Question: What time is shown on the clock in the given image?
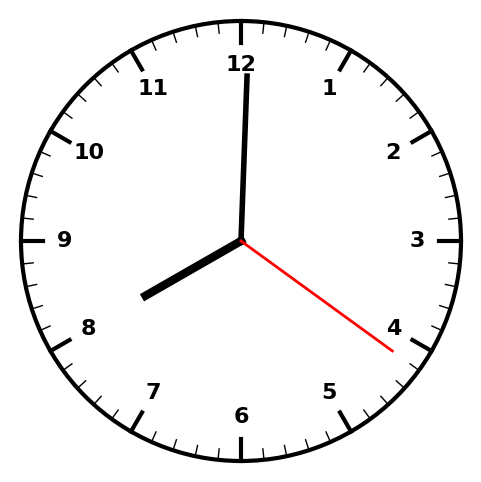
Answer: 08:00:21